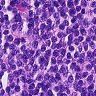
Metastatic tissue present: no